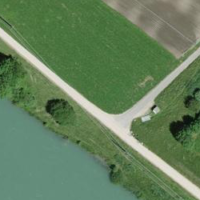
EUNIS habitat code: 25
Species observed at this site:
Medicago sativa